Interaction volume radius: 5 \u00c5
Interaction volume height: 20 \u00c5
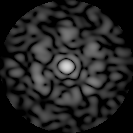
Disorder parameter: 0.6914